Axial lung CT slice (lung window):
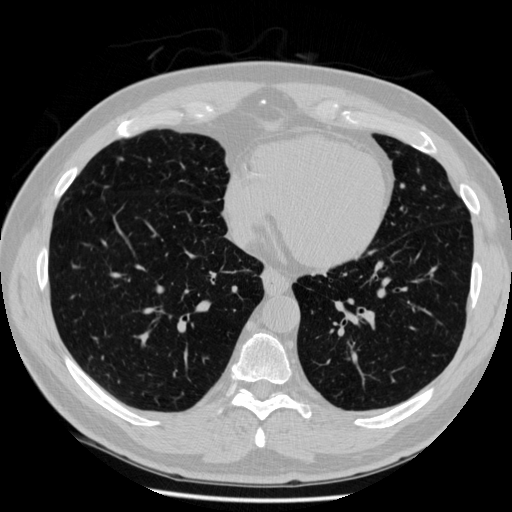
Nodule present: no